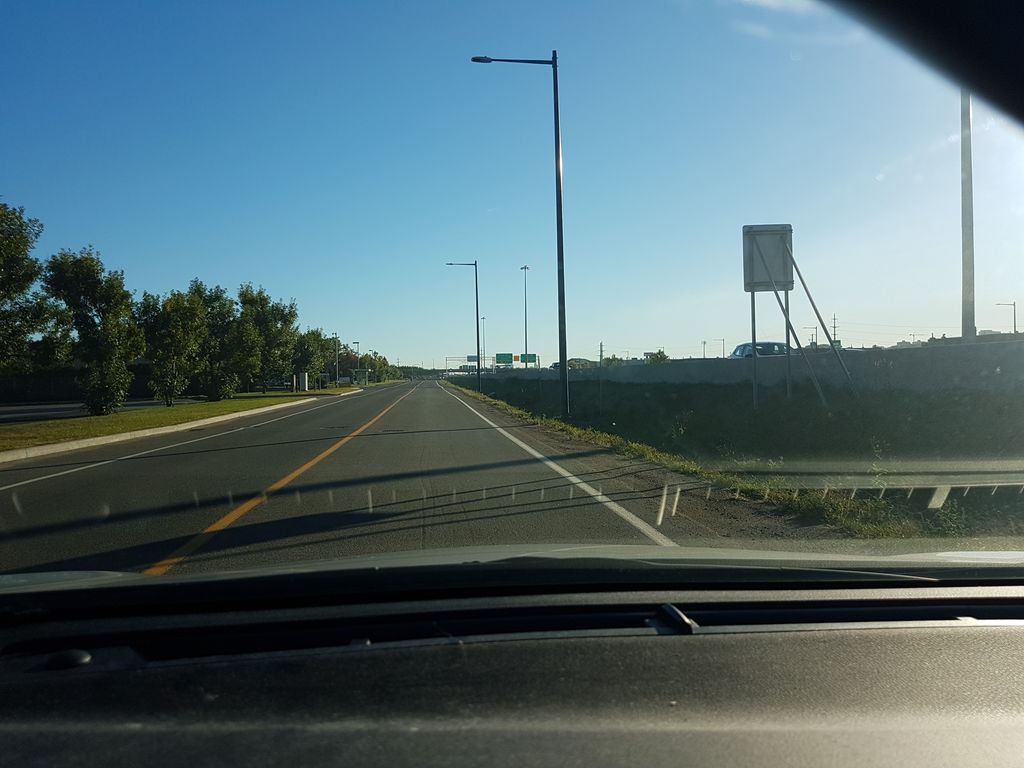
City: quebec_city